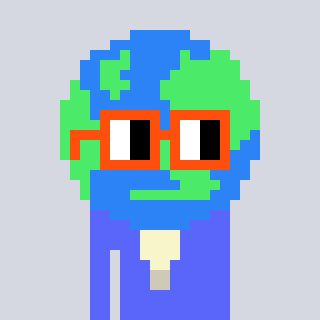
a pixel art character with square orange glasses, a earth-shaped head and a purple-colored body on a cool background